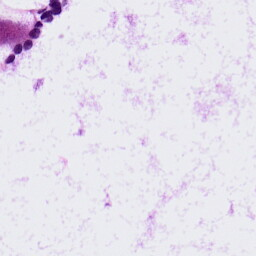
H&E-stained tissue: LymphNode